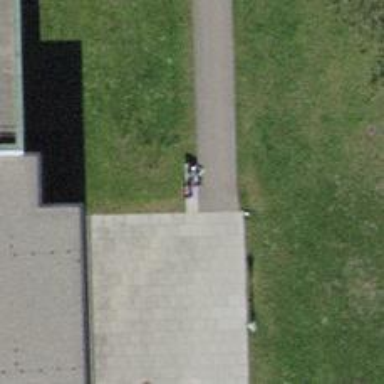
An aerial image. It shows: Bench.